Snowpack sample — Buffalo Mountain, Silverthorne, Colorado, USA (1/25/25, 10:11 AM MST)
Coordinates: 39.6222, -106.1139
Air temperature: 22 °F
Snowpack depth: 110 cm
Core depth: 40 cm
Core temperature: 46.4 °F
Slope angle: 12°, slope face: 102°
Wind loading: high
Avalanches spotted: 0
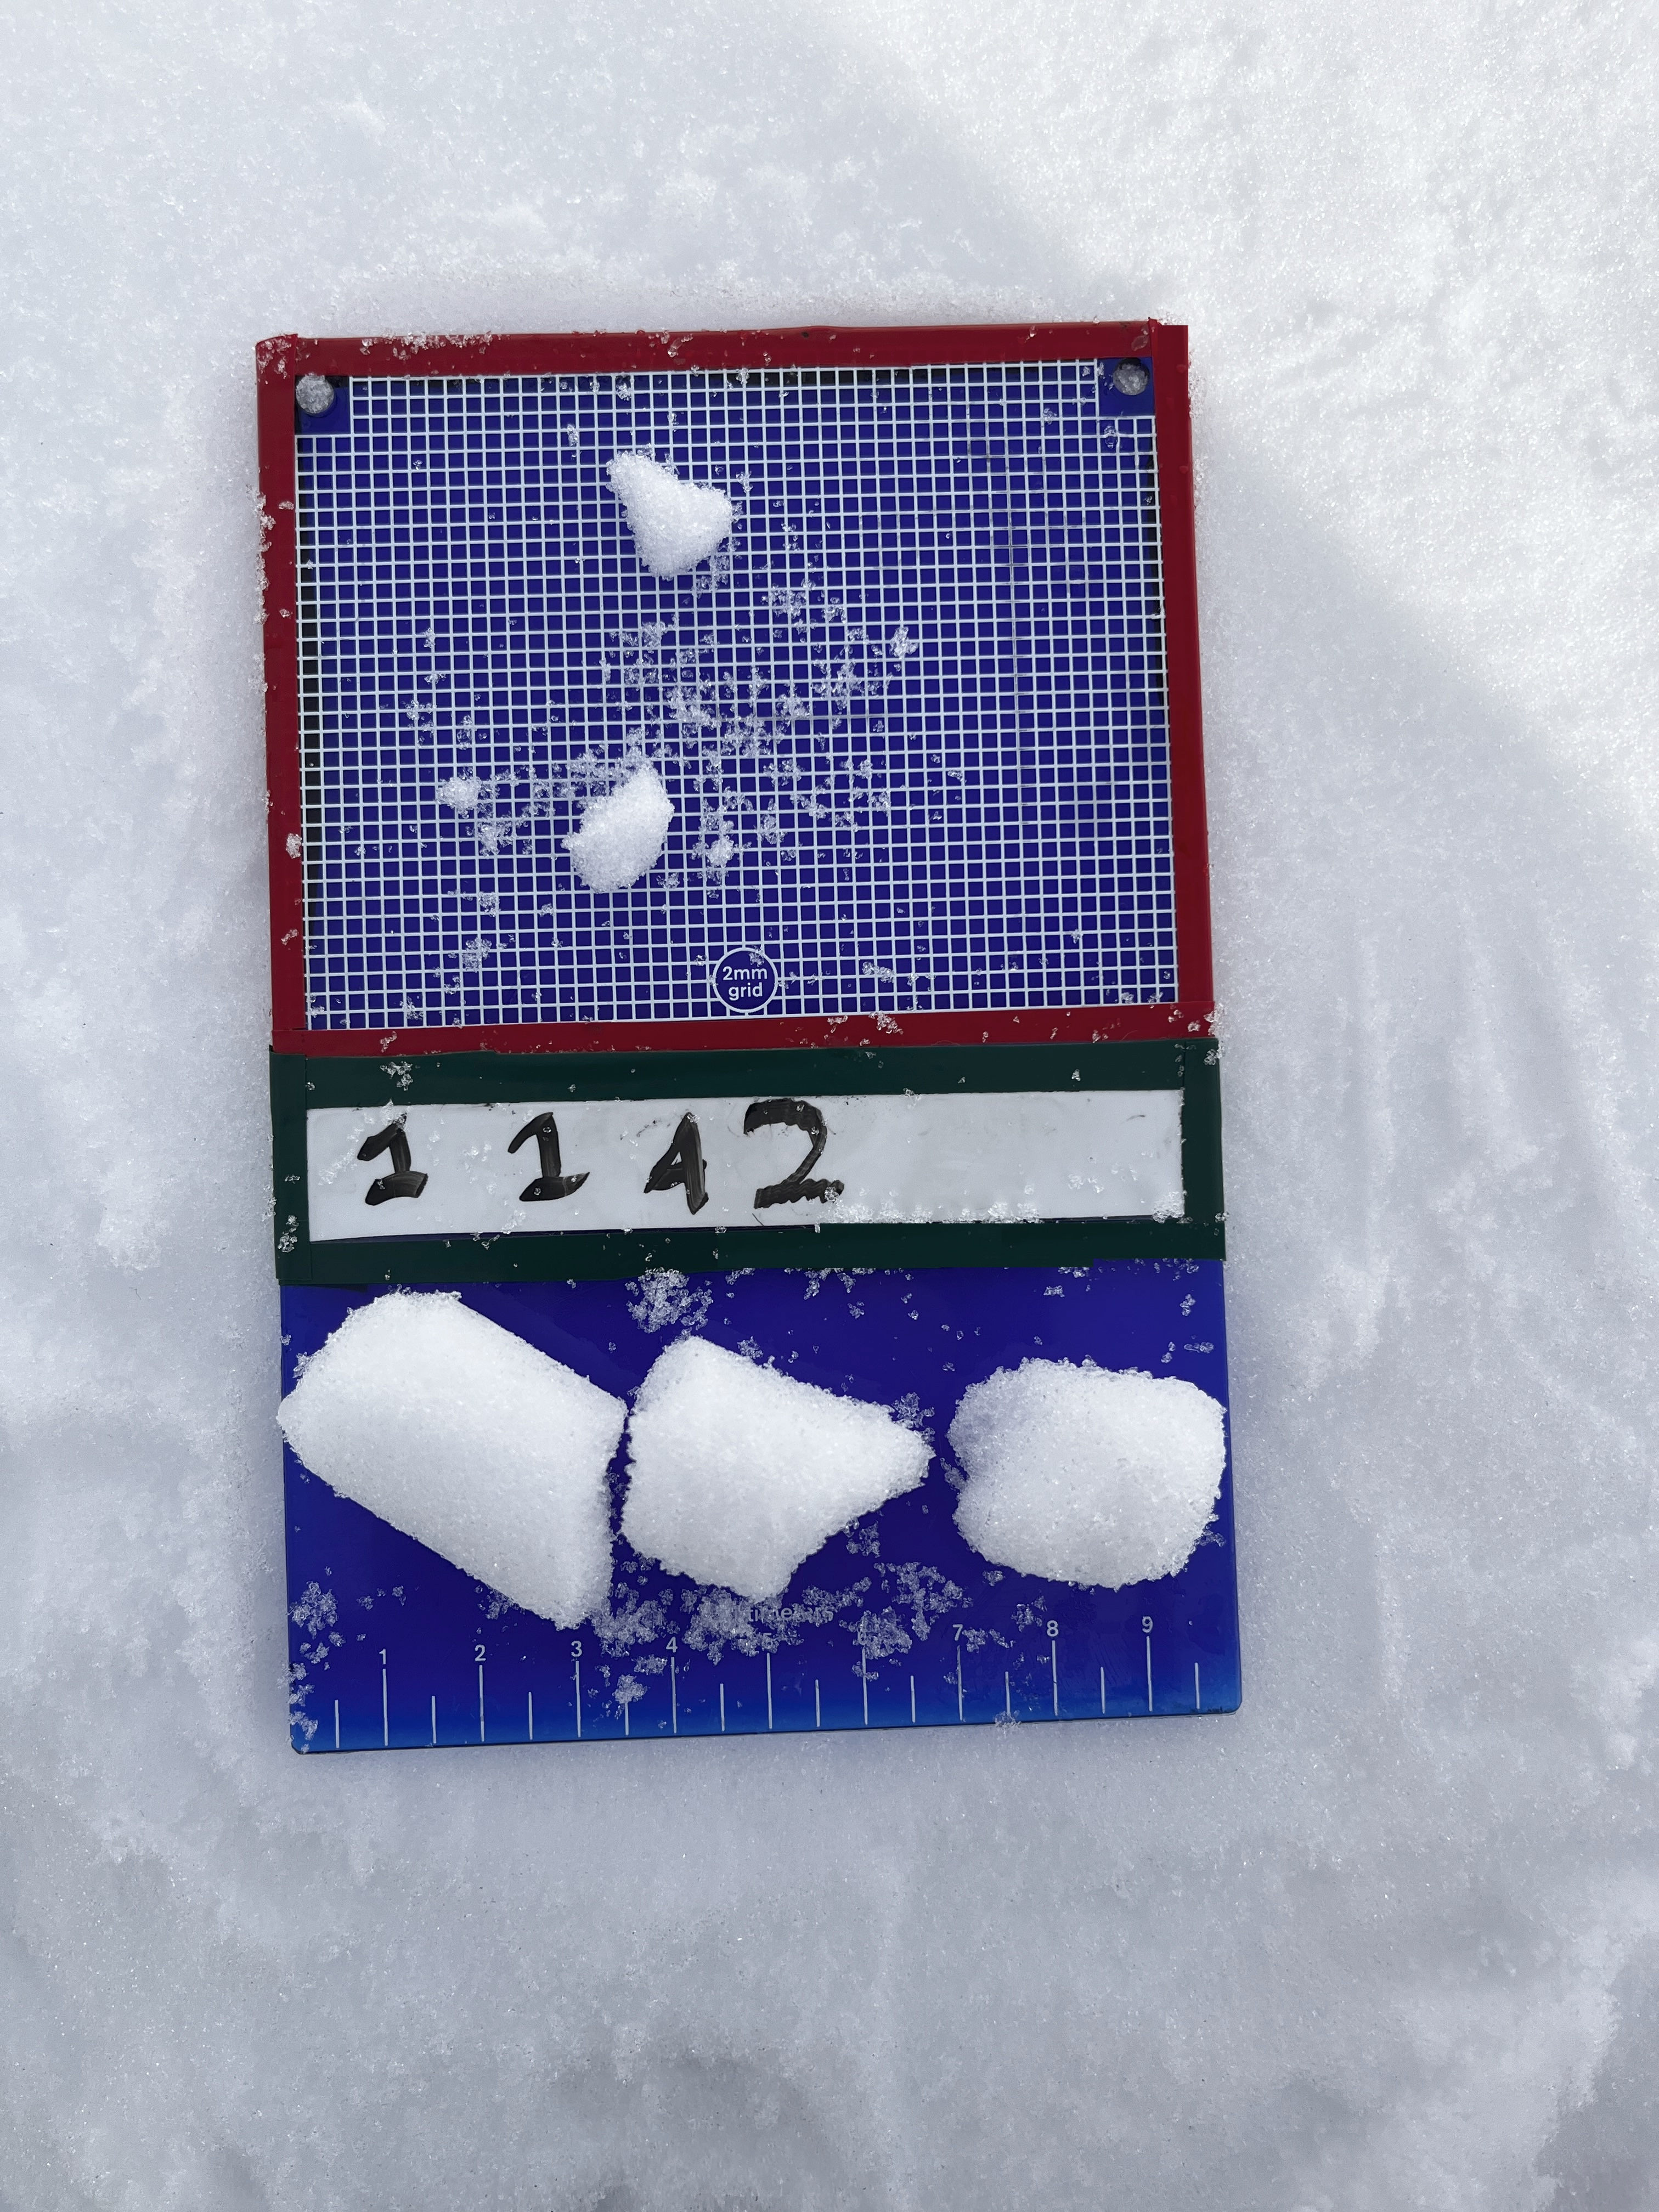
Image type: crystal_card
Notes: No avalanches nearby, collected on the outskirts of a fire break 15 meters from the treeline, on way to Buffalo and Red Mountain